Question: I am having trouble getting the text in a TextBlock to wrap. The TextBlock is inside a Grid, which is part of a ListBoxItem template. Below is my XAML:
'''
<ListBox Grid.Row="2" ScrollViewer.HorizontalScrollBarVisibility="Disabled" HorizontalAlignment="Center" VerticalAlignment="Top" Height="600" Width="600" Name="lb_TestResults" ItemsSource="{Binding Test}" Margin="5,5,5,5">
<ListBox.ItemContainerStyle>
<Style TargetType="ListBoxItem">
<Setter Property="HorizontalContentAlignment" Value="Stretch"></Setter>
</Style>
</ListBox.ItemContainerStyle>
<ListBox.ItemTemplate>
<DataTemplate>
<Border BorderBrush="DarkGray" BorderThickness="1" Padding="4">
<Grid Width="auto">
<Grid.RowDefinitions>
<RowDefinition Height="auto"></RowDefinition>
<RowDefinition Height="auto"></RowDefinition>
<RowDefinition Height="auto"></RowDefinition>
<RowDefinition Height="auto"></RowDefinition>
</Grid.RowDefinitions>
<Grid.ColumnDefinitions>
<ColumnDefinition Width="auto"/>
<ColumnDefinition Width="auto"/>
</Grid.ColumnDefinitions>
<TextBlock Name="tb_nameLabel" Margin ="0, 0, 3, 0" FontSize="15" FontFamily="Verdana" Grid.Row="0" Grid.Column="0"><Bold>Test: </Bold></TextBlock>
<TextBlock Name="tb_Name" Text="{Binding Name}" FontSize="15" FontFamily="Verdana" Grid.Row="0" Grid.Column="1"></TextBlock>
<TextBlock Name="tb_descLabel" Margin="0, 0, 3, 0" TextWrapping="Wrap" Grid.Row="1" Grid.Column="0"><Bold>Description: </Bold></TextBlock>
<TextBlock Name="tb_Description" Text="{Binding Description}" Grid.Row="1" Grid.Column="1" ></TextBlock>
<TextBlock Name="tb_statusLabel" Margin="0, 0, 3, 0" Grid.Row="2" Grid.Column="0"><Bold>Status: </Bold></TextBlock>
<TextBlock Name="tb_Status" Text="{Binding Status}" Grid.Row="2" Grid.Column="1"></TextBlock>
<TextBlock Name="tb_resultLabel" Margin="0, 0, 3, 0" Grid.Row="3" Grid.Column="0"><Bold>Result: </Bold></TextBlock>
<TextBlock Name="tb_Result" Text="{Binding Result}" Grid.Row="3" Grid.Column="1"></TextBlock>
</Grid>
</Border>
</DataTemplate>
</ListBox.ItemTemplate>
</ListBox>
'''
I originally had the TextBlocks inside StackPanels, but reading various other questions on this topic such as <URL>, I decided to change it to a Grid. I only need the TextBlock 'tb_Description' to word wrap. Right now the output looks like this:

As you can see the text is not wrapping.
I have tried setting the width explicitly on the TextBlocks, the Grid columns, and the ListBox, but nothing has helped so far. I also disabled the horizontal scrollbar, the scrollbar is gone now but the text is still trailing off the edge. Any ideas?
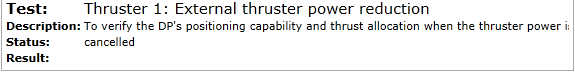
Answer: Hi you must set the 2nd column to * so it stretches and you have swapped the TextBlock that should wrap, just a "typo" :)
### Change
'''
<Grid.ColumnDefinitions>
<ColumnDefinition Width="auto"/>
<ColumnDefinition Width="auto"/>
</Grid.ColumnDefinitions>
<!-- And these here you have set the wrong textblock to wrap =) -->
<TextBlock Name="tb_descLabel" Margin="0, 0, 3, 0" TextWrapping="Wrap" Grid.Row="1" Grid.Column="0"><Bold>Description: </Bold></TextBlock>
<TextBlock Name="tb_Description" Text="{Binding Description}" Grid.Row="1" Grid.Column="1" ></TextBlock>
'''
### To
'''
<Grid.ColumnDefinitions>
<ColumnDefinition Width="auto"/>
<ColumnDefinition Width="*"/>
</Grid.ColumnDefinitions>
<!-- ..... -->
<TextBlock Name="tb_descLabel" Margin="0, 0, 3, 0" Grid.Row="1" Grid.Column="0"><Bold>Description: </Bold></TextBlock>
<TextBlock Name="tb_Description" Text="{Binding Description}" Grid.Row="1" Grid.Column="1" TextWrapping="Wrap"></TextBlock>
'''
### Result

Cheers!